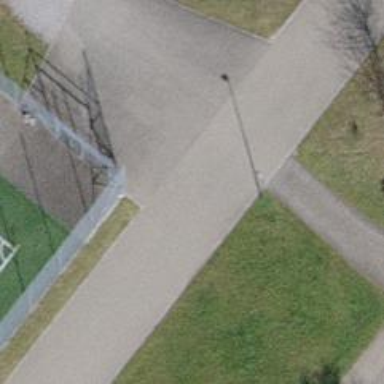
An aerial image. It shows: Asphalt track with grade1 surface.